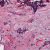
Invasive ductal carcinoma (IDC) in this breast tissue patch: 1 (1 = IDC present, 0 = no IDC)